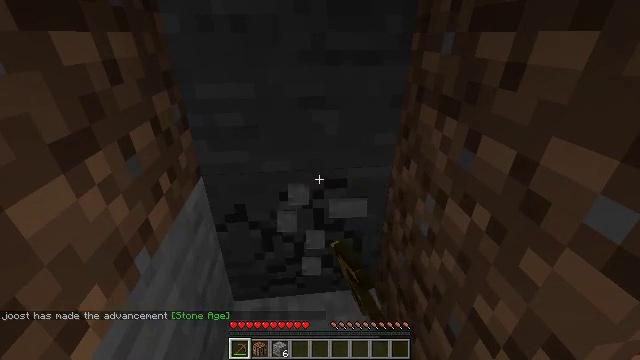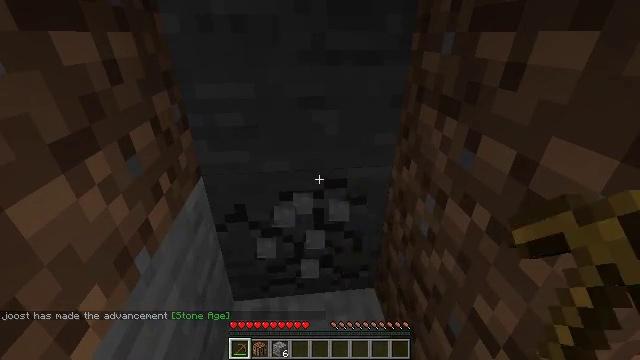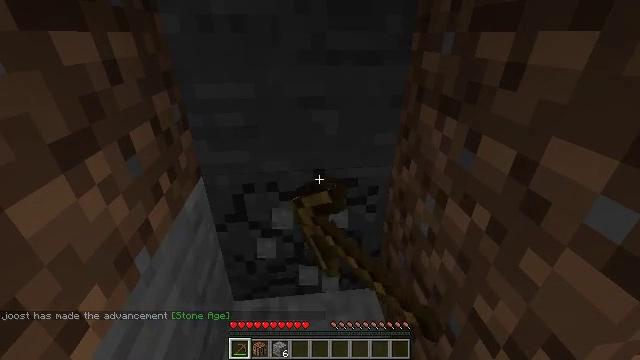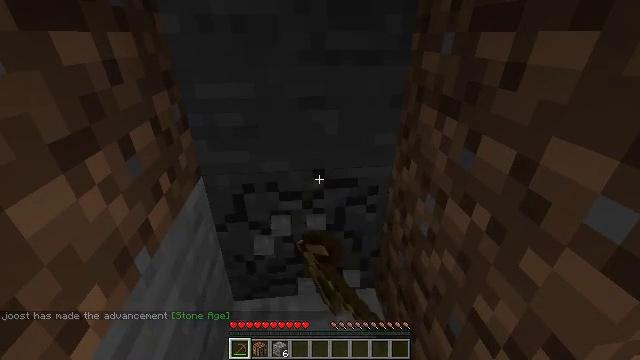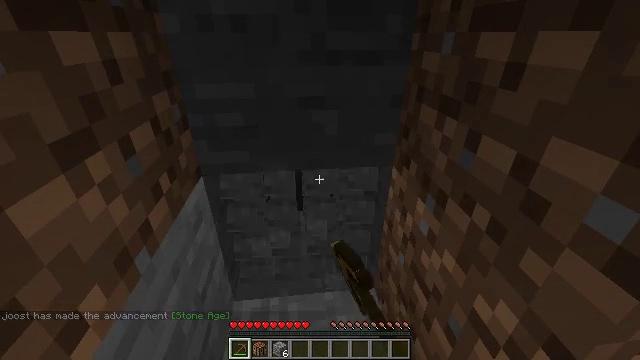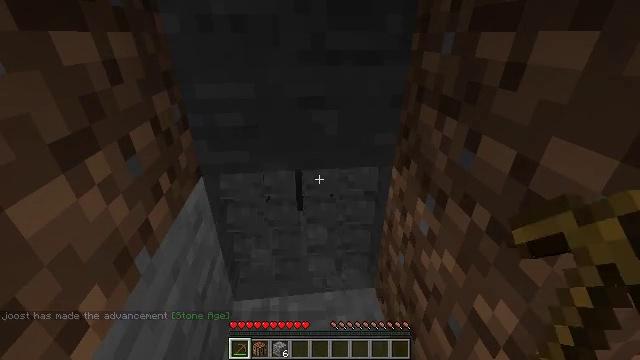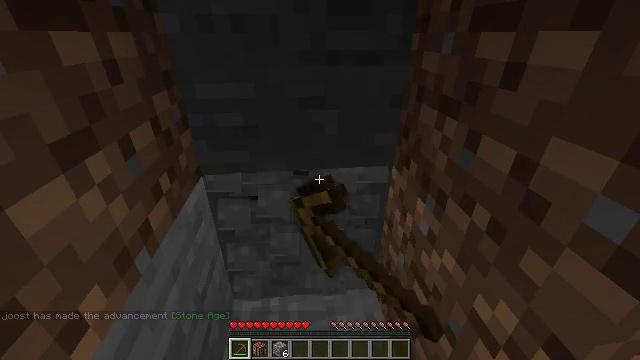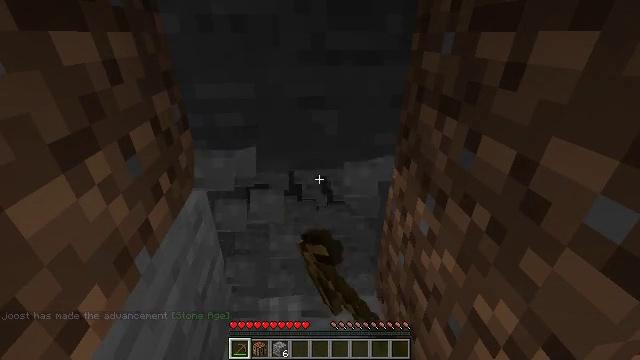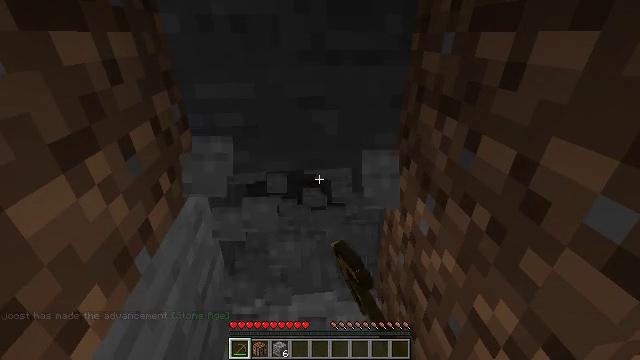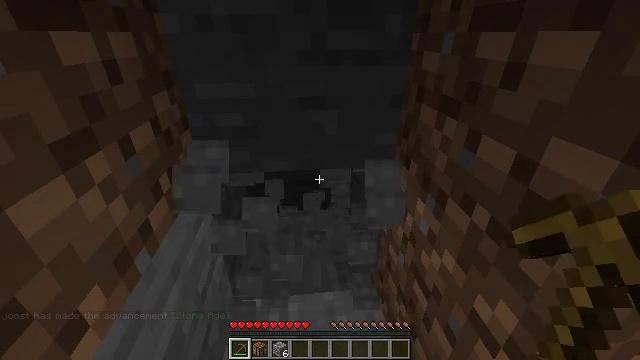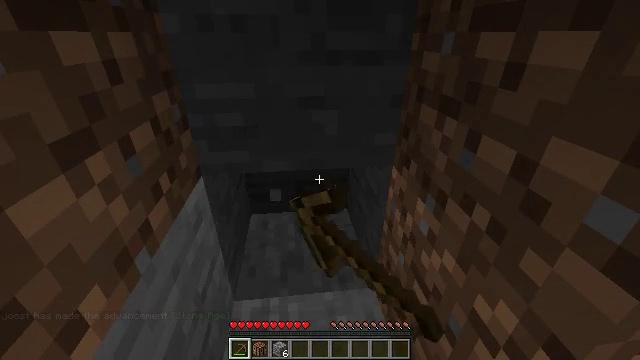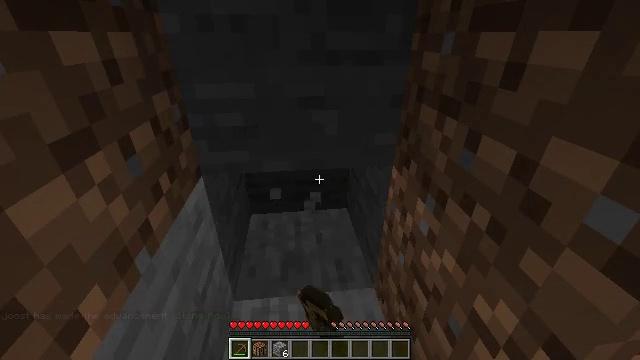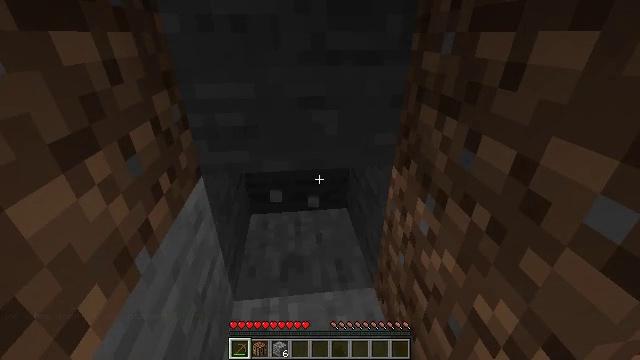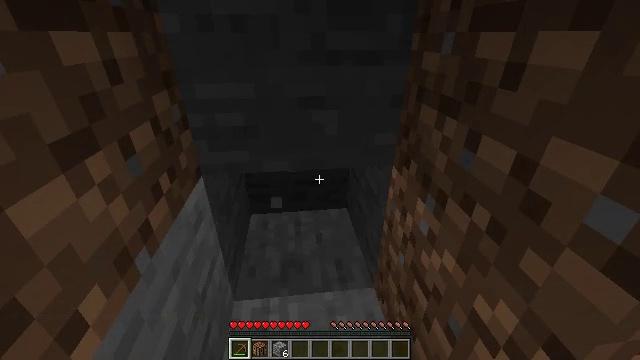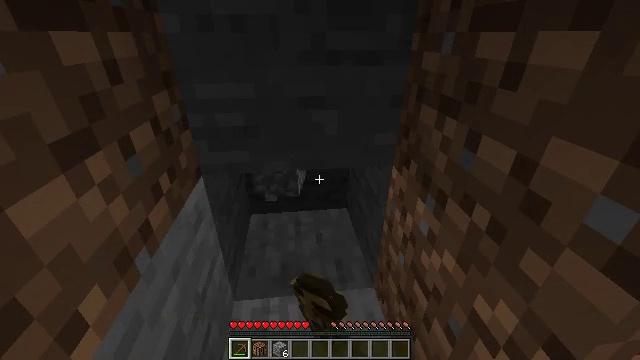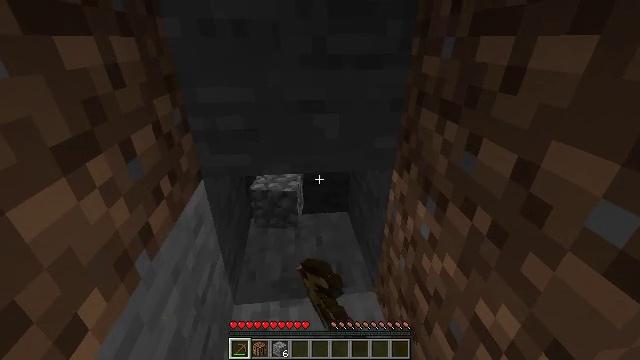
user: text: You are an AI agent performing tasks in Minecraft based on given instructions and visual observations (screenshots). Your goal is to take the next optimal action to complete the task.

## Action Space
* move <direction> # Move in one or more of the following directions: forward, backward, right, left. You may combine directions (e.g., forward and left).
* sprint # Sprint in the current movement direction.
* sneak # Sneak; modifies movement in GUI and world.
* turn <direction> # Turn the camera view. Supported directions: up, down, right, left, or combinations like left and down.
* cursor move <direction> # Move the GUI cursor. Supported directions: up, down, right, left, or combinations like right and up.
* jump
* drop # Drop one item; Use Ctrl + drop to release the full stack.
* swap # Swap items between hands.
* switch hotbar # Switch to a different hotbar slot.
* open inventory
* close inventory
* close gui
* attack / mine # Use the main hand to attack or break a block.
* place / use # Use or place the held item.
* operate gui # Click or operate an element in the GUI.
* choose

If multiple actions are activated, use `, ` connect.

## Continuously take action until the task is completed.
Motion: motion action
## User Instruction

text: Gather stone by using a pickaxe.
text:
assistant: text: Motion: attack / mine
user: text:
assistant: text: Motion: attack / mine
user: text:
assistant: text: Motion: attack / mine
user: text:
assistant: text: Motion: attack / mine
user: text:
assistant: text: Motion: attack / mine
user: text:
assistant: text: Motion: attack / mine
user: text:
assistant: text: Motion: attack / mine
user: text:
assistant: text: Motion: attack / mine
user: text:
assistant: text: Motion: attack / mine
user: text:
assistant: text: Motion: attack / mine
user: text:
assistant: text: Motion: attack / mine
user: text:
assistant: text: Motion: attack / mine
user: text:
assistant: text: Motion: attack / mine
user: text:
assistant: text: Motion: attack / mine
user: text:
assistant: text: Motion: attack / mine
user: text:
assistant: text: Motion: turn up, attack / mine
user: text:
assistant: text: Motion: turn left and up, attack / mine
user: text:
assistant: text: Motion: turn up, attack / mine
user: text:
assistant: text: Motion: attack / mine
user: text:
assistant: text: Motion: attack / mine
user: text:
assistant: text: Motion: attack / mine
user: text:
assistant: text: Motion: attack / mine
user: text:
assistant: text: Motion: attack / mine
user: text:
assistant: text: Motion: attack / mine
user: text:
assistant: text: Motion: attack / mine
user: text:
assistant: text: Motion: attack / mine
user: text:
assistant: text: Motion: attack / mine
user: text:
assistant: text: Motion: attack / mine
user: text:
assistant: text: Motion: attack / mine
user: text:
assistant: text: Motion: attack / mine